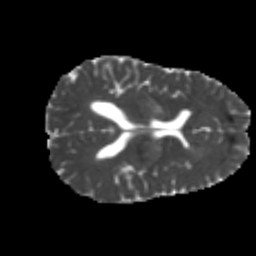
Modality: MD
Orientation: axial
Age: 25
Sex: female
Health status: healthy
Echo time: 0.074 s